Interaction volume radius: 10 \u00c5
Interaction volume height: 15 \u00c5
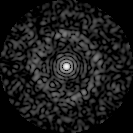
Disorder parameter: 0.8055